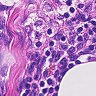
Metastatic tissue present: no